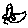
Label: bird